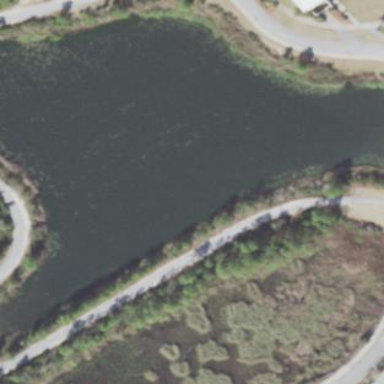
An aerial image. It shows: Pond surrounded by natural water.